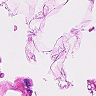
Metastatic tissue present: no